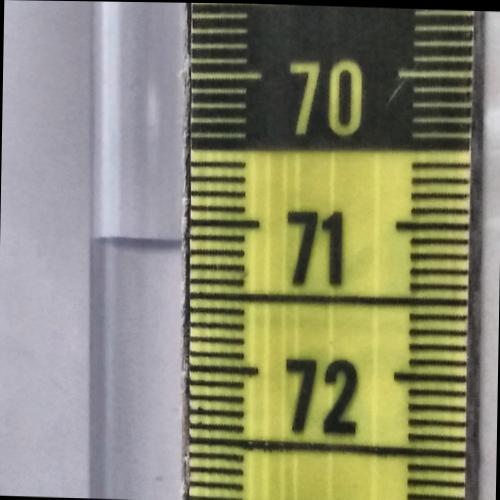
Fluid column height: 71.1 cm